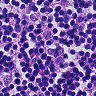
Metastatic tissue present: no